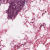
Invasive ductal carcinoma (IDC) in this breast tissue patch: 0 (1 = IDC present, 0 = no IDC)